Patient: sex M, age 35
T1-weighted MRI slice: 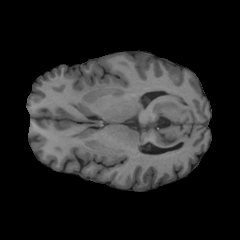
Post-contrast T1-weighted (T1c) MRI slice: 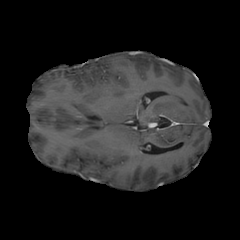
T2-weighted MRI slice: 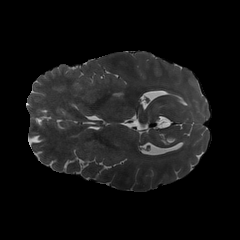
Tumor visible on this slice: yes
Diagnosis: Glioblastoma, IDH-wildtype
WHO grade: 4